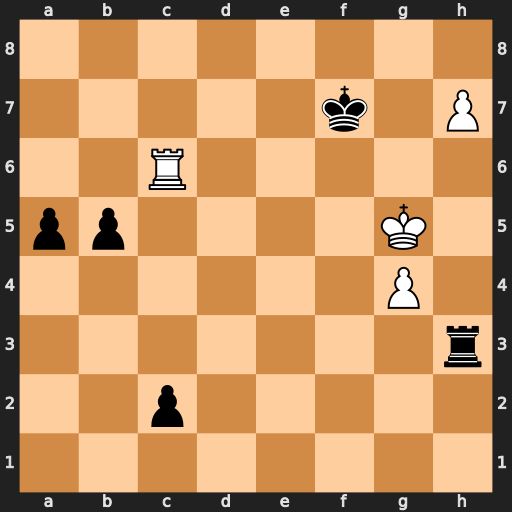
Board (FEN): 8/5k1P/2R5/pp4K1/6P1/7r/2p5/8
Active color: w
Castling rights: -
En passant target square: -
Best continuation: Rc7+ Ke6 Kg6 b4 Rxc2 b3 Rc3 Rxc3 h8=Q